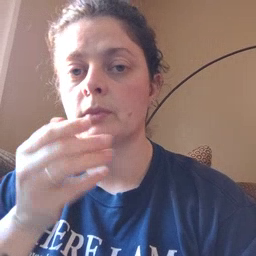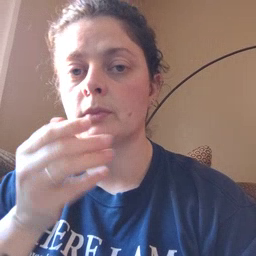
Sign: orange